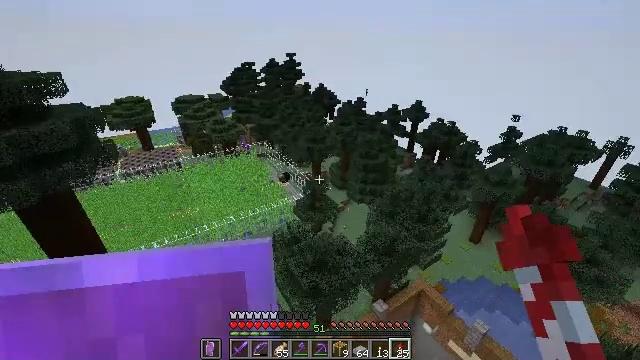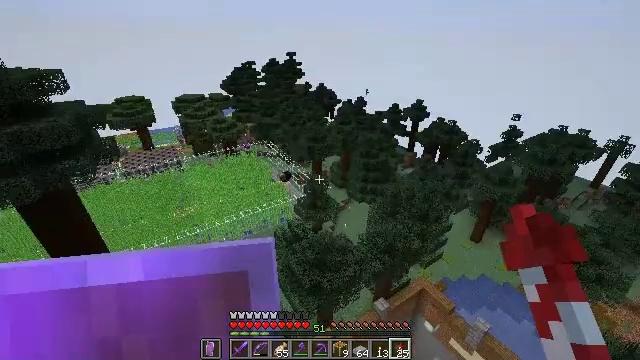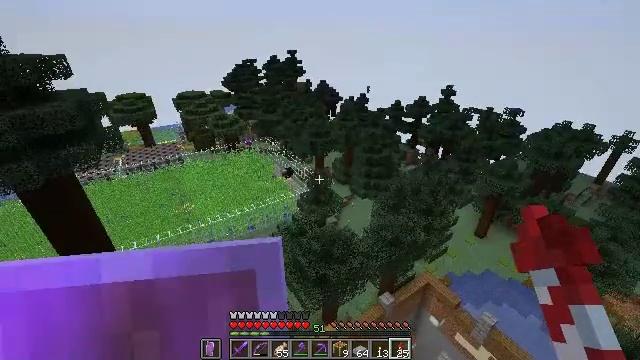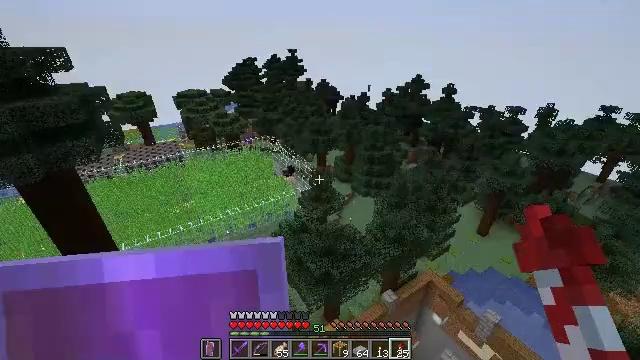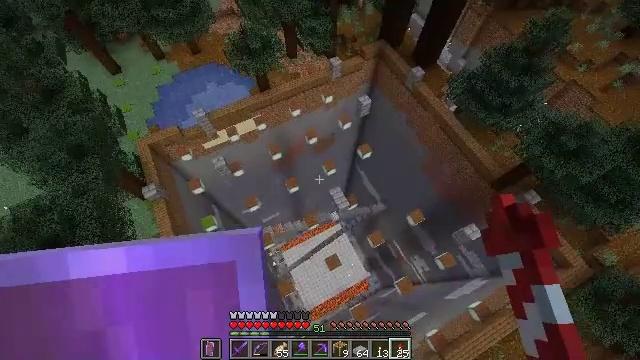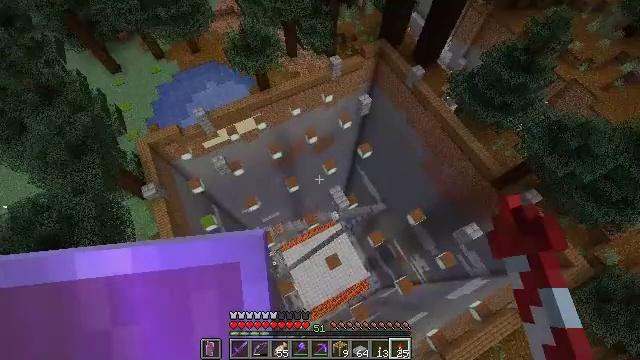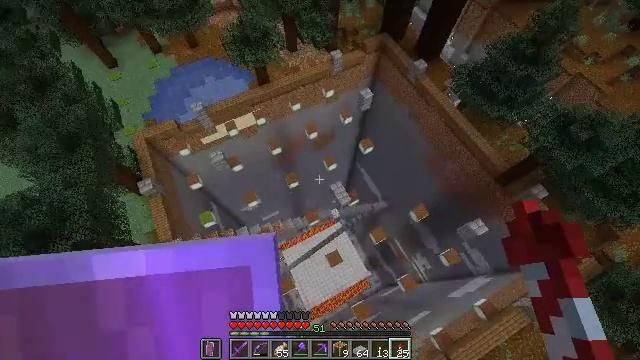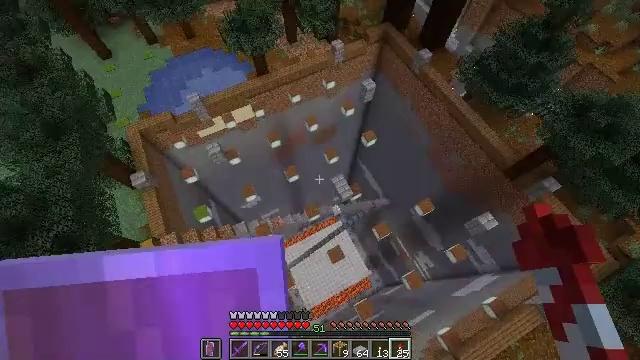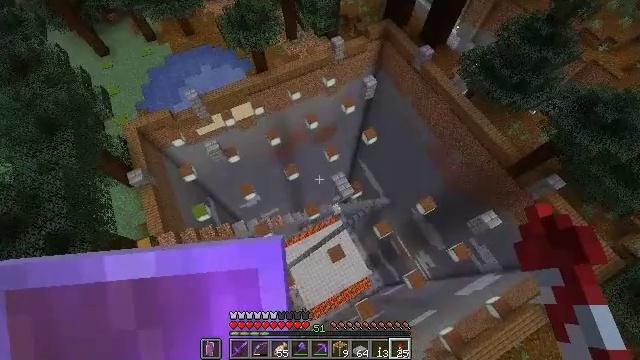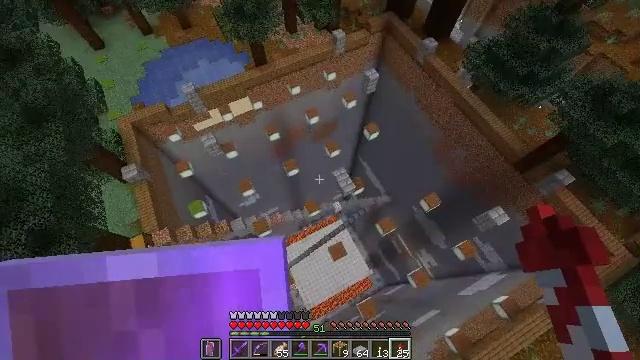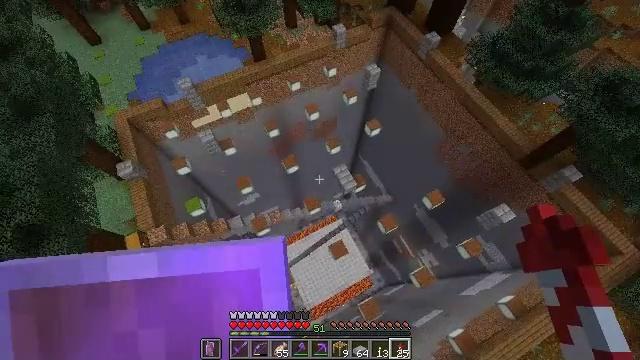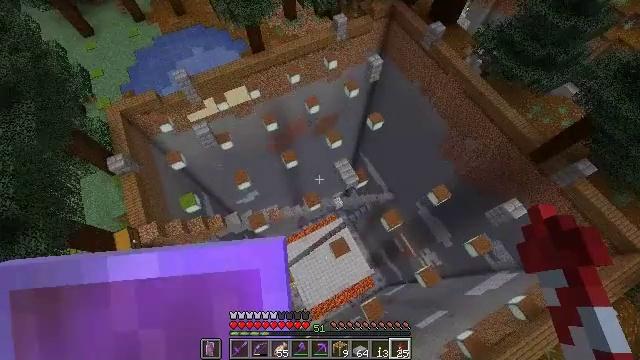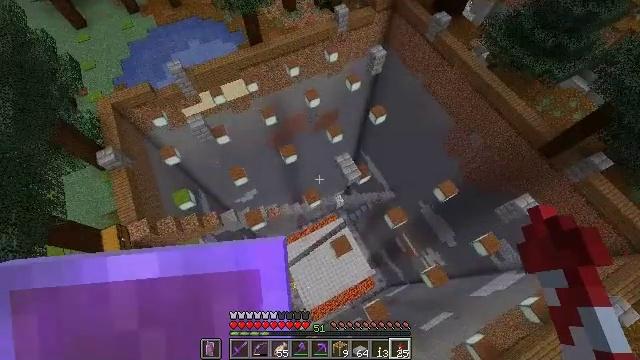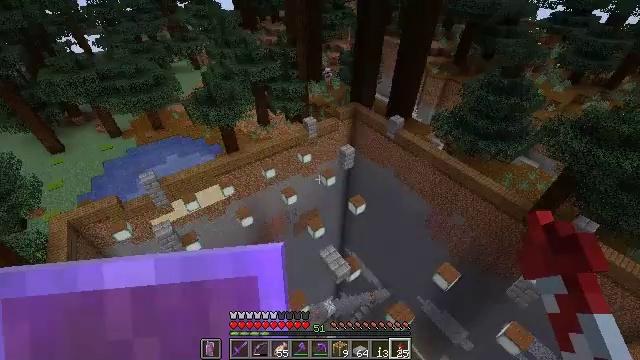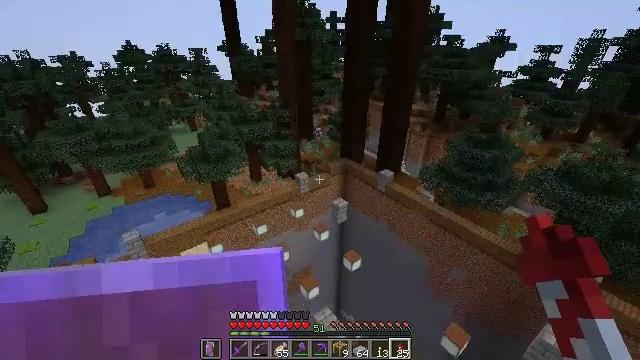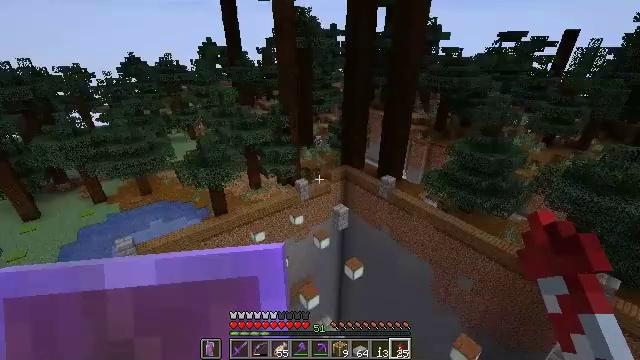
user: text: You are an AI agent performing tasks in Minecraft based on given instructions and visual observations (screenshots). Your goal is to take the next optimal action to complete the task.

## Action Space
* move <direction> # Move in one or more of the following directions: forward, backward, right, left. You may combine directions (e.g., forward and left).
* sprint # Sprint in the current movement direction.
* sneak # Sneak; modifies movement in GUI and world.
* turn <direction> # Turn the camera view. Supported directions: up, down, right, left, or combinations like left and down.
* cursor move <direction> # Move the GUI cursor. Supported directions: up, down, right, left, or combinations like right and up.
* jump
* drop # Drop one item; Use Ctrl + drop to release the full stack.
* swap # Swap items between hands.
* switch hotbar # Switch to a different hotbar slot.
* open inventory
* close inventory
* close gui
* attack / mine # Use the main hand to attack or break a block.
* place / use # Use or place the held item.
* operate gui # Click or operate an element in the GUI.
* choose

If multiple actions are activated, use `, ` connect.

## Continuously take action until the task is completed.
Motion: motion action
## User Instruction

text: Hunt a slime.
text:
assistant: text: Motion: no_op
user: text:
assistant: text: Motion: no_op
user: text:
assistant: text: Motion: no_op
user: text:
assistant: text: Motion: turn right and down
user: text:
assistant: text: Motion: no_op
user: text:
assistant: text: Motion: no_op
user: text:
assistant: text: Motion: no_op
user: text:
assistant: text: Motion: no_op
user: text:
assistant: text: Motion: no_op
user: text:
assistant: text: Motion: no_op
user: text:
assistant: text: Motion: no_op
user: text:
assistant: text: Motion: no_op
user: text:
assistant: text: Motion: turn right and up
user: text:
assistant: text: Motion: turn right and up
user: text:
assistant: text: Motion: turn up
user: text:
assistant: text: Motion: no_op
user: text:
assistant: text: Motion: no_op
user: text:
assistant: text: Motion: no_op
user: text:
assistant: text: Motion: no_op
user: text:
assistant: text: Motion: turn right and up
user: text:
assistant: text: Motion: turn right
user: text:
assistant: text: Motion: turn right
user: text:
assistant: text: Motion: no_op
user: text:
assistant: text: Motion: turn right
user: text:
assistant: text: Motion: no_op
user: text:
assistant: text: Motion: turn right
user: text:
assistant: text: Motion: turn right
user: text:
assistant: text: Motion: turn right
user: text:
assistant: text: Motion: turn right
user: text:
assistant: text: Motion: turn right